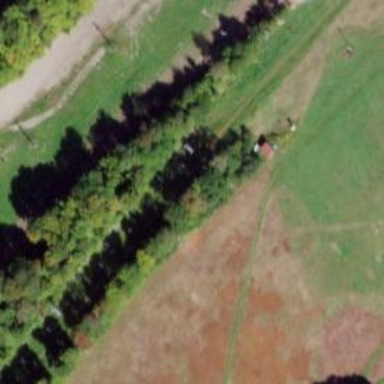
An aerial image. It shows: Intermediate difficulty ski slope.